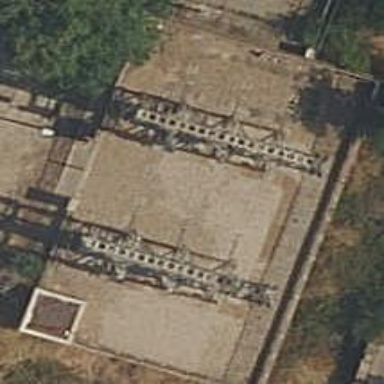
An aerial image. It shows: Outdoor power substation at the transition level.